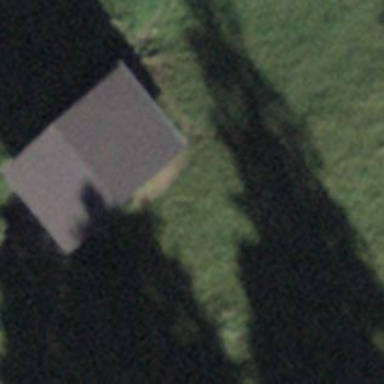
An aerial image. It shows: Barn.